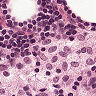
Metastatic tissue present: no